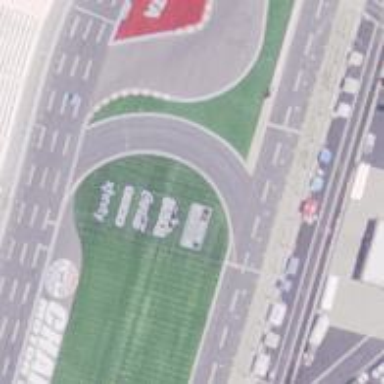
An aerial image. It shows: Raceway for motor sports.